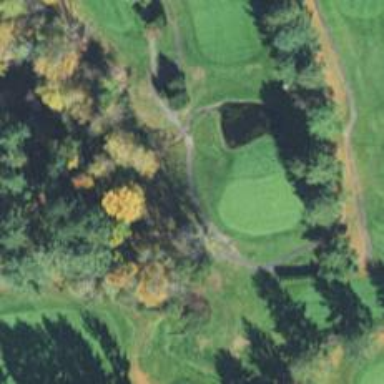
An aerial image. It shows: Path used for both walking and golf.